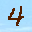
Label: 4